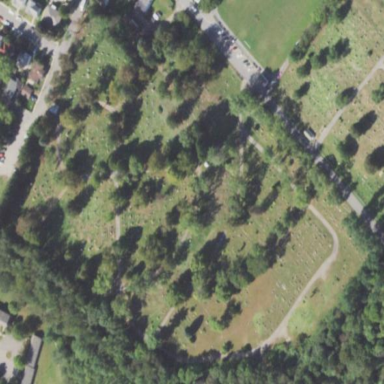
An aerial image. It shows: Cemetery.